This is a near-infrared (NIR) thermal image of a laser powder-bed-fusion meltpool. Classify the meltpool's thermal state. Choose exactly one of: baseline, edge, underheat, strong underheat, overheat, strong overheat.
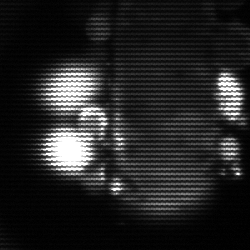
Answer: strong underheat